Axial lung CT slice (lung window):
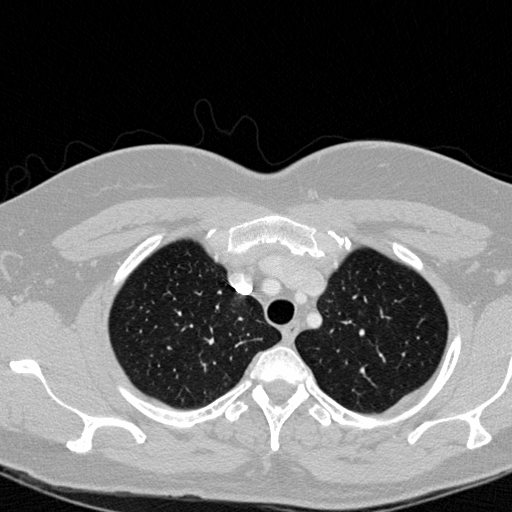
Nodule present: no